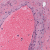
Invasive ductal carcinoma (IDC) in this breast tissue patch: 0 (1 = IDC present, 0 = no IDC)